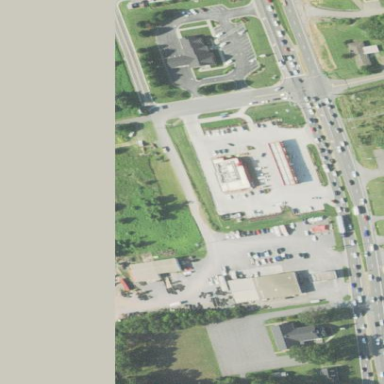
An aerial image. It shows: Fuel station located within retail area.